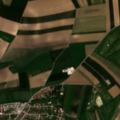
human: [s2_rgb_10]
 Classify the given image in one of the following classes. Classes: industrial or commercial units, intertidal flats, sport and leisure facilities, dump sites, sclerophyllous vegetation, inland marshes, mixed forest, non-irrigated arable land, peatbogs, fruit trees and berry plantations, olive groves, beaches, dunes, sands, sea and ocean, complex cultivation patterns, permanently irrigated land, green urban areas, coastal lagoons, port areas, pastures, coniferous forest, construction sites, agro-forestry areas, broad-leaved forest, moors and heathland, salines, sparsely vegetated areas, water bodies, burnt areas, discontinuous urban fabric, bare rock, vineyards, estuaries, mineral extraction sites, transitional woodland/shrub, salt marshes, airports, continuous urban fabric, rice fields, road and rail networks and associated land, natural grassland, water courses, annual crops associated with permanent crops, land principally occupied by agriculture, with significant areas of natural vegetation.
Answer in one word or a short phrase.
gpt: discontinuous urban fabric, sport and leisure facilities, non-irrigated arable land